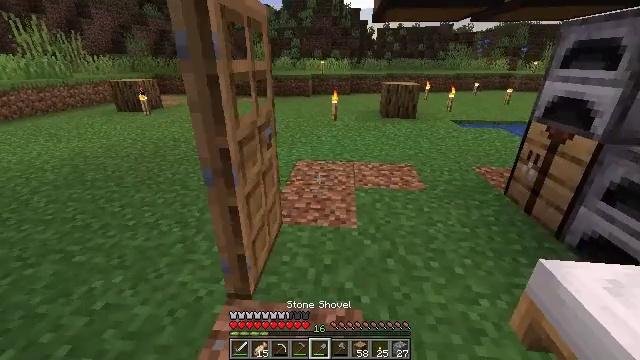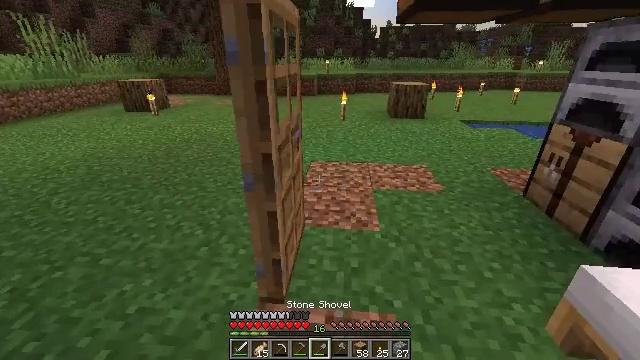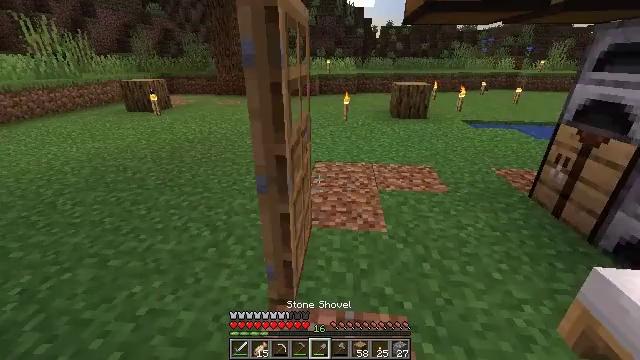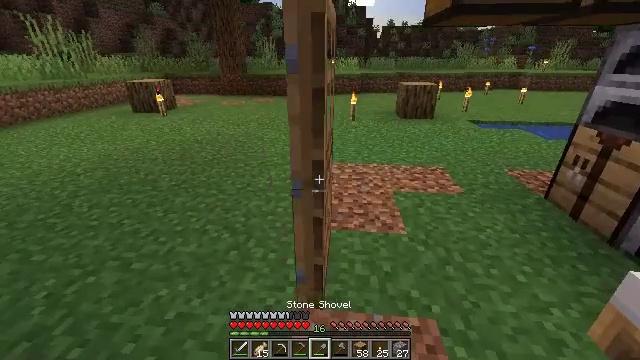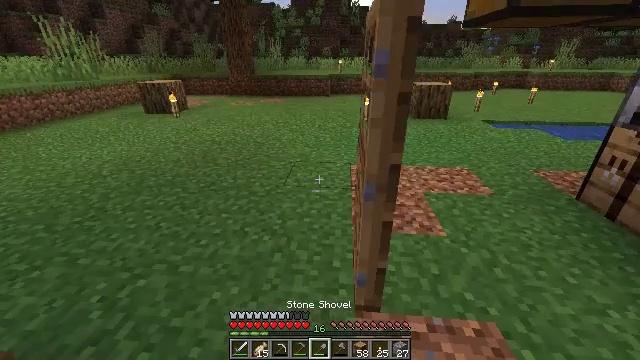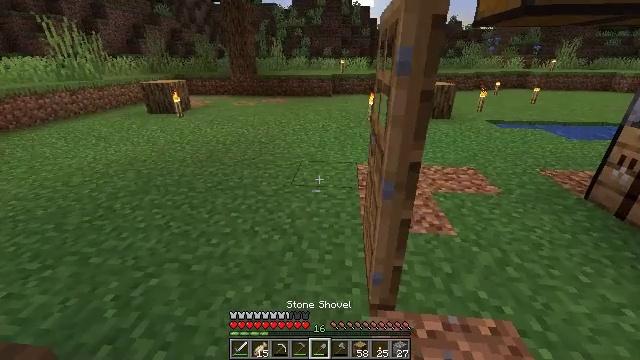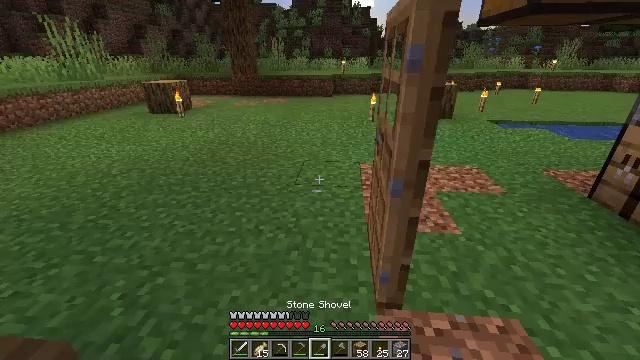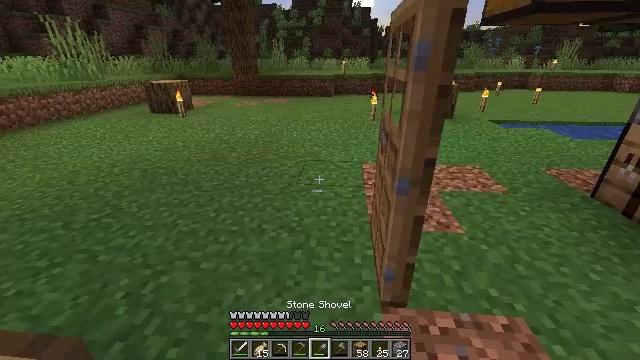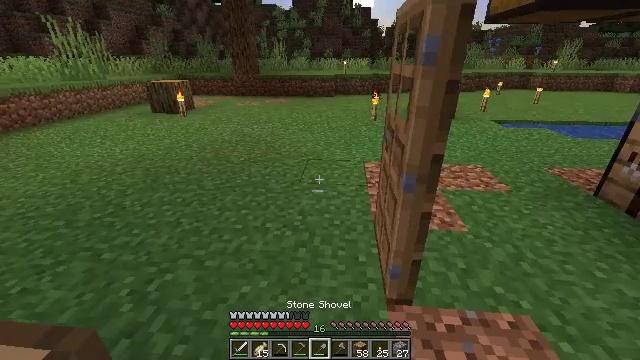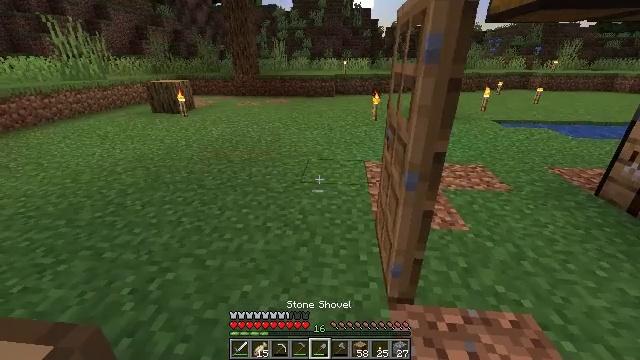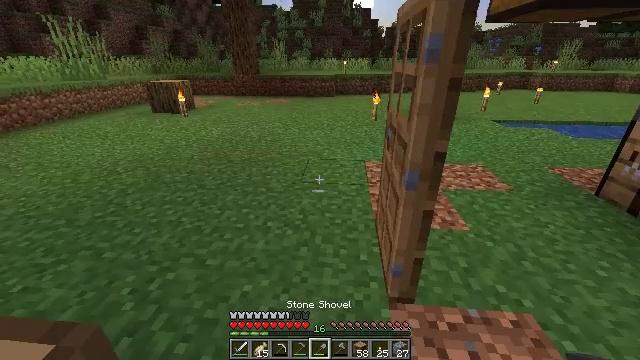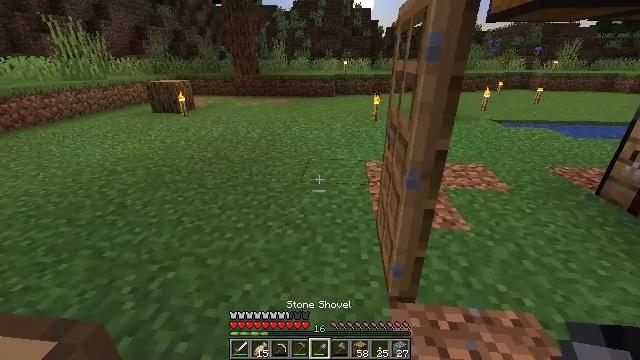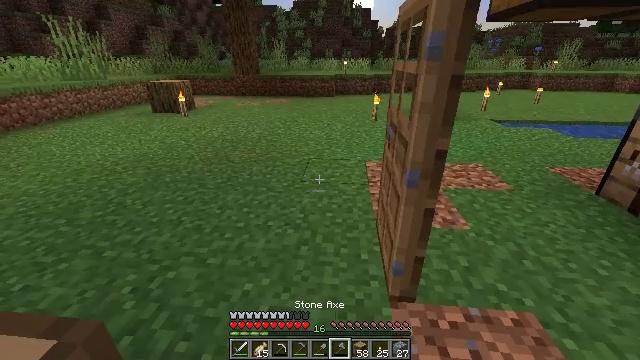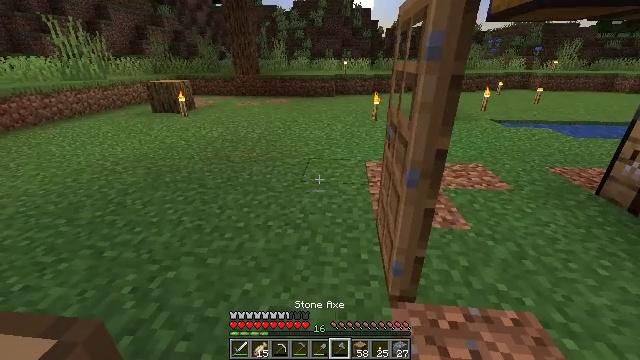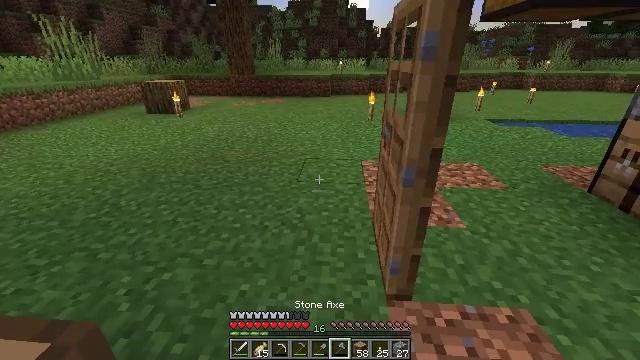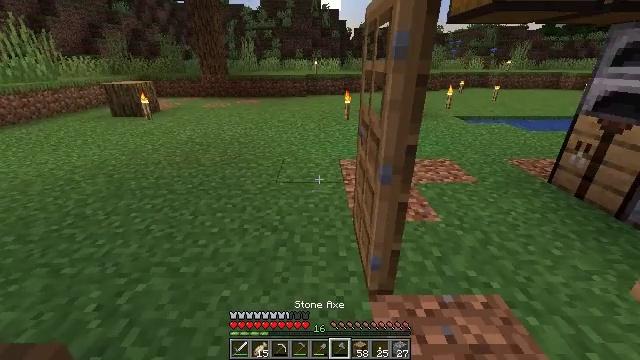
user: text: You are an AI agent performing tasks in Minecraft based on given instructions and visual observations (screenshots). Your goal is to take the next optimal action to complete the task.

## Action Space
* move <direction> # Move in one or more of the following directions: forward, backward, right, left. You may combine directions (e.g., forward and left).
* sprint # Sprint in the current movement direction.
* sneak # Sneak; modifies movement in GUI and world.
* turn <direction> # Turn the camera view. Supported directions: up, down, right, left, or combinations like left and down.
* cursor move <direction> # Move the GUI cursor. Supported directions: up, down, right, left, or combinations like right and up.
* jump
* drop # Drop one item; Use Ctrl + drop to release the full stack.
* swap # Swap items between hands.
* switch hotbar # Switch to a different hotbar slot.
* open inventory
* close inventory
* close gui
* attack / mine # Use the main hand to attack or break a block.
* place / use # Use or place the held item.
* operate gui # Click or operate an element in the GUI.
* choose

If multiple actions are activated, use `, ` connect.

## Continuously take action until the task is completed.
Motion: motion action
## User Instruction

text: Attack the oak door to gather it.
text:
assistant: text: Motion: move left
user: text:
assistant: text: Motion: move left
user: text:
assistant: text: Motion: move left
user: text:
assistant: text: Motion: move left
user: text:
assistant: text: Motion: no_op
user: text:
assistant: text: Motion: no_op
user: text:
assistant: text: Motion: no_op
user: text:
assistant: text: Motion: no_op
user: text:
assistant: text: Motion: no_op
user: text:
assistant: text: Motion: no_op
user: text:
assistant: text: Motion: no_op
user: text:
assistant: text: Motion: no_op
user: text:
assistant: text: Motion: no_op
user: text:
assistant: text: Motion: no_op
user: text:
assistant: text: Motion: turn right
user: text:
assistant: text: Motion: turn right
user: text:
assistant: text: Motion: turn right
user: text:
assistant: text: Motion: turn right
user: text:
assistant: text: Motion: attack / mine
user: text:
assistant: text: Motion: attack / mine
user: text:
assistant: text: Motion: attack / mine
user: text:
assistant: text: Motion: attack / mine
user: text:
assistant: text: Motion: attack / mine
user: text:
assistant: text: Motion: attack / mine
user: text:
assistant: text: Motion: attack / mine
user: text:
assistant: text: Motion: attack / mine
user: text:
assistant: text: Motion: attack / mine
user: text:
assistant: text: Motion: attack / mine
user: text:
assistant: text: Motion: attack / mine
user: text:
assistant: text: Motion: attack / mine